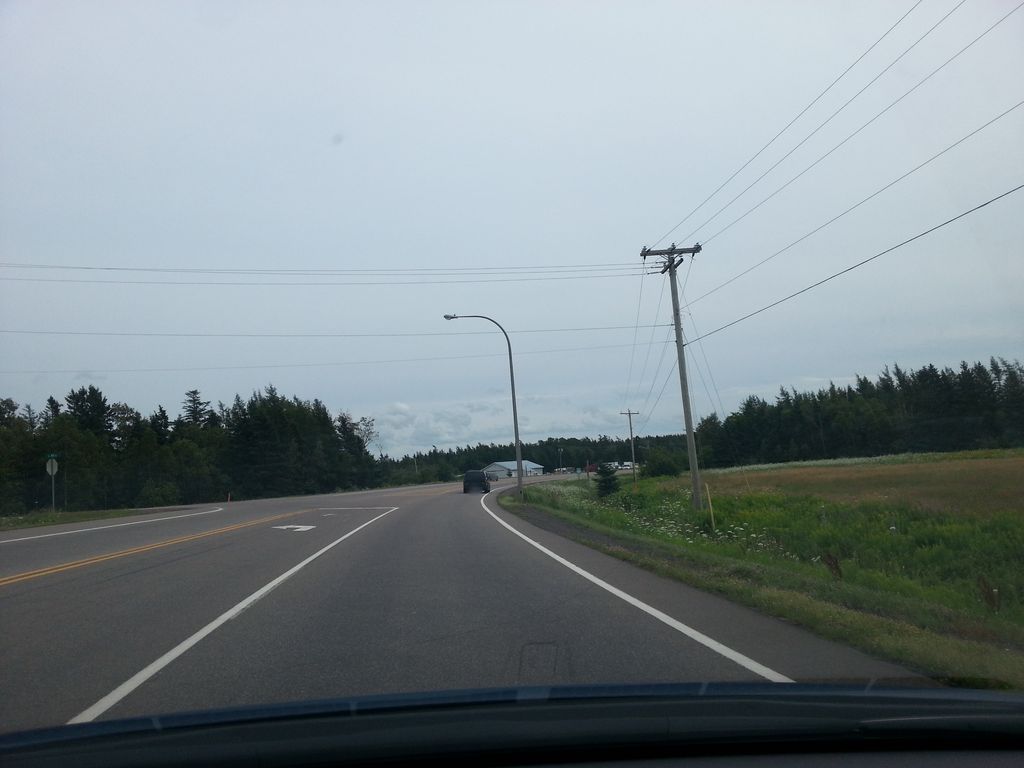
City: charlottetown